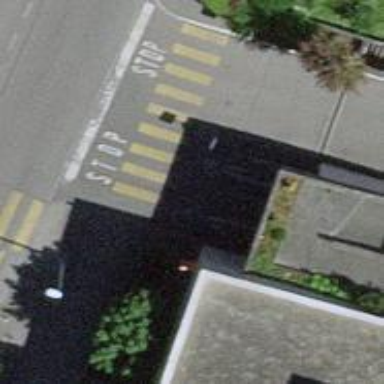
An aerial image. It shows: Parking entrance.